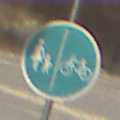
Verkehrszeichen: GetrennterRadUndGehwegRadwegRechts
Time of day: MorningAfternoon
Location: Outdoor (Suburban)
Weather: PartlyCloudy
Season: NotSpecified
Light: Natural